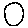
Label: circle